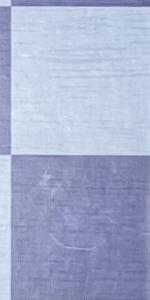
Label: Empty